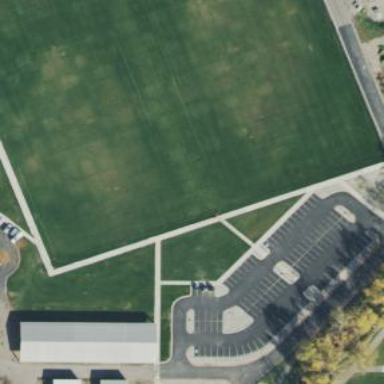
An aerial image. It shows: Grass pitch used for soccer.